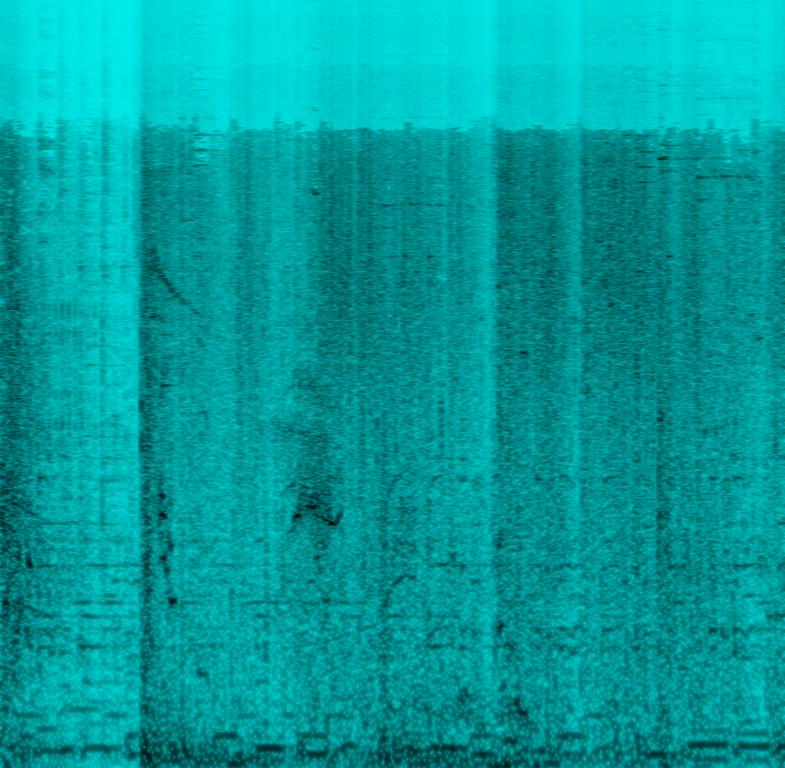
A backing song is being played containing percussion, an accordion -like sound playing the main melody and a bass. In the foreground you can hear game related noises and sounds that do not belong to the music. This song may be playing in a video-game.